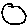
Label: circle